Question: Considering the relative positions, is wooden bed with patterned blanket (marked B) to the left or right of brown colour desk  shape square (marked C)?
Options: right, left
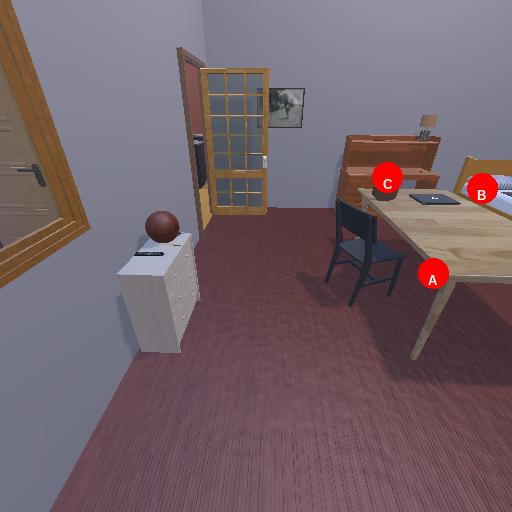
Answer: right